Question: Why is brew installed postgres looking for '/tmp/.s.PGSQL.5432' when I specified '/var/pgsql_socket' ('unix_socket_directory = '/var/pgsql_socket'') in my 'postgresql.conf'?
Install was successful. I can start and stop Pg successfully.
My 'PATH' and 'PGHOST' env vars seem to be set up correctly, but when I try 'psql', I cannot connect?
'''
PATH="/usr/local/bin:$PATH"
PGHOST="/var/pgsql_socket"
'''
Any ideas? I've read 1000 posts, and nothing seems to fit my situation and provide a fix?

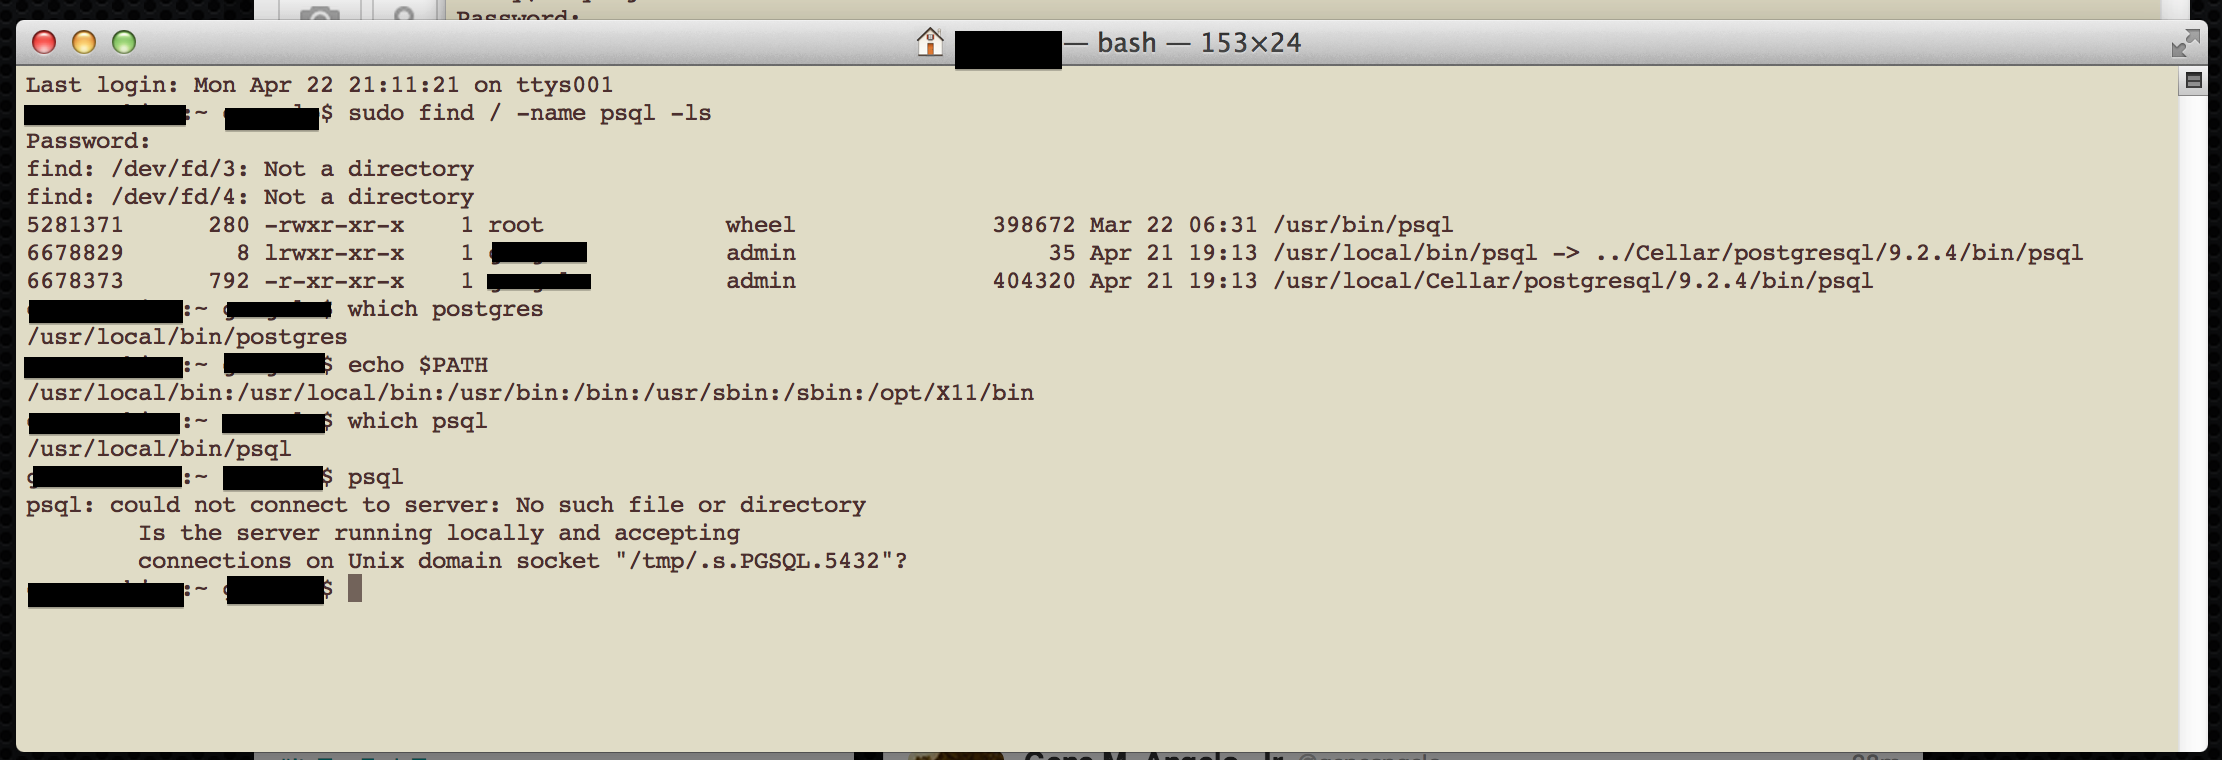
Answer: Changing the 'unix_socket_directory' in 'postgresql.conf' only affects where the server puts the socket directory. 'postgresql.conf' isn't readable by clients, and clients can't ask the server about settings until they can connect, so a chicken-and-egg problem prevents the client asking the server how to connect.
You need to tell 'psql' where the socket directory is. It appears you've already done this with 'pghost', so my guess is that you haven't the environment variables:
'''
export PGHOST="/var/pgsql_socket"
'''
or
'''
psql -h /var/pgsql_socket
'''